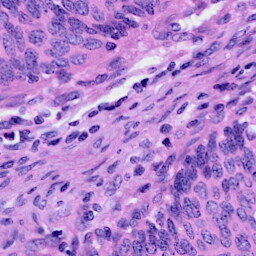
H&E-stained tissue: Cervix